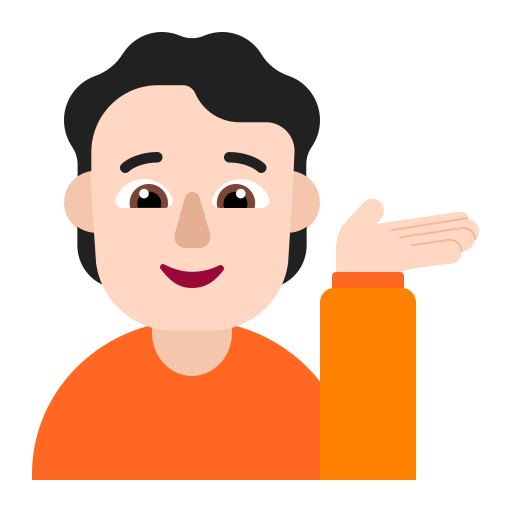
person tipping hand flat light